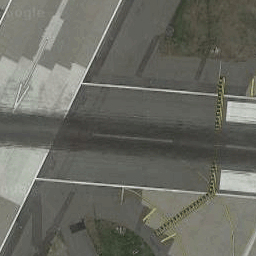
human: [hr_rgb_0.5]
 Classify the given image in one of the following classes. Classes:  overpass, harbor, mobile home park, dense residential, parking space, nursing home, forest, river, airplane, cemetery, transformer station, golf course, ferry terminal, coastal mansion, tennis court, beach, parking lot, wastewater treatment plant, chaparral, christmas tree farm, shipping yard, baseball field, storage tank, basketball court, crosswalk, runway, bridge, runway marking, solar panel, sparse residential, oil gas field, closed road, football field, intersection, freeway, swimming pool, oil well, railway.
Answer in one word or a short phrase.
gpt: runway